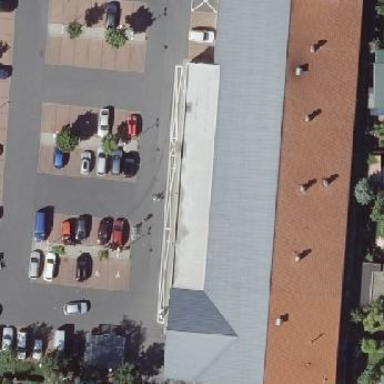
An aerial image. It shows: Retail building housing supermarket.